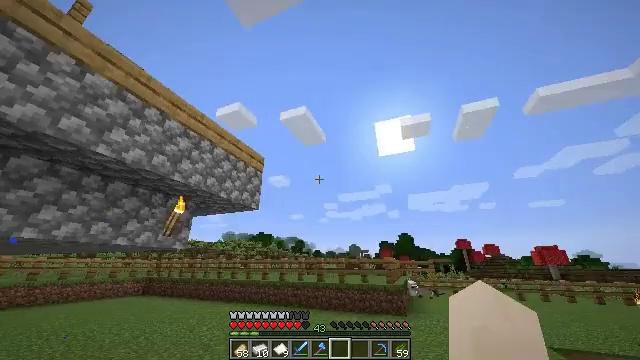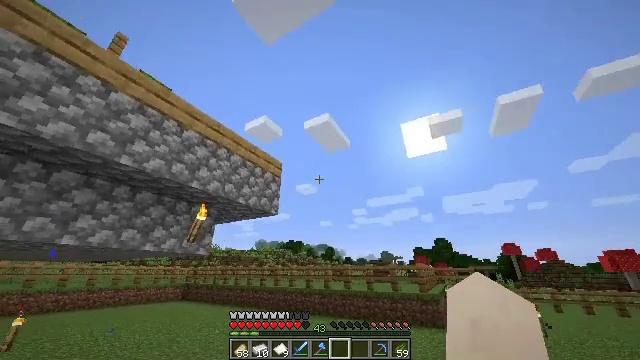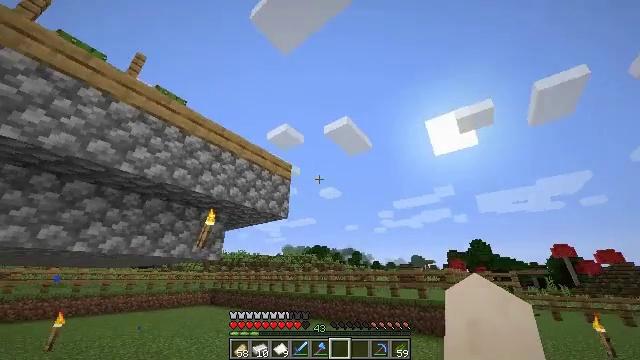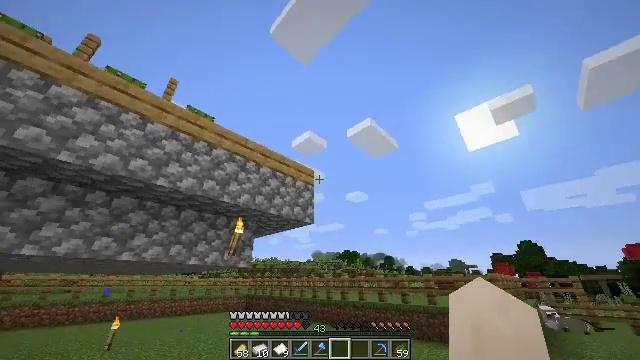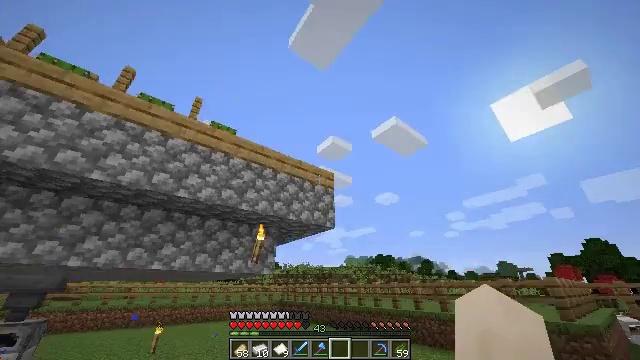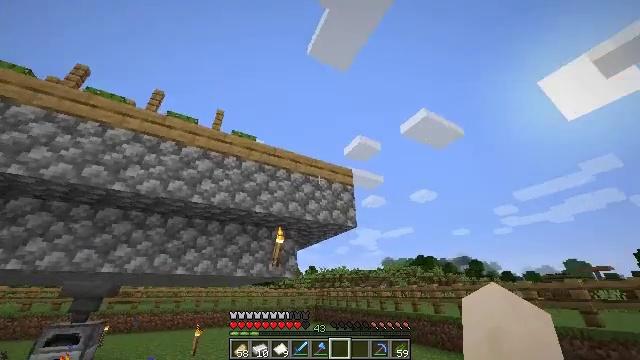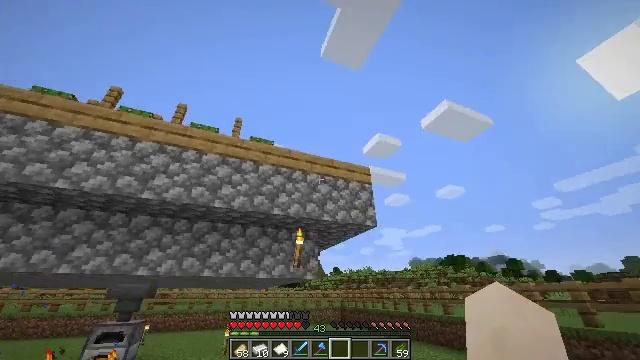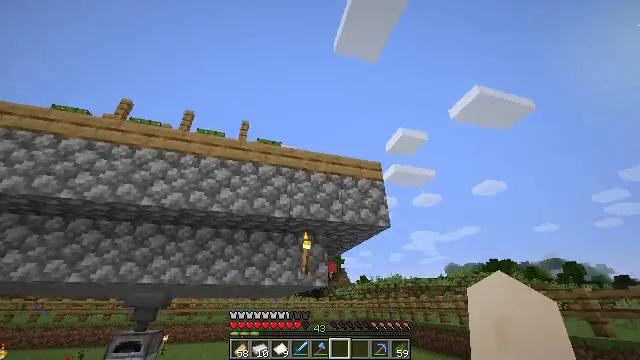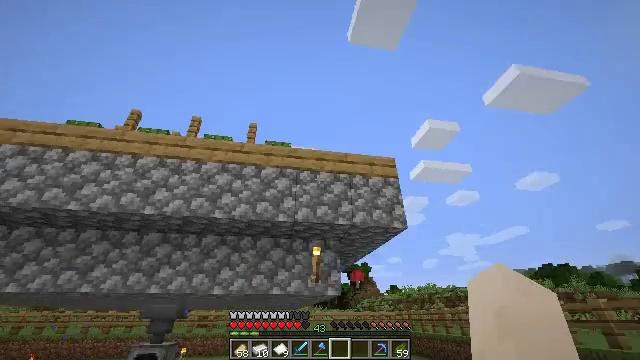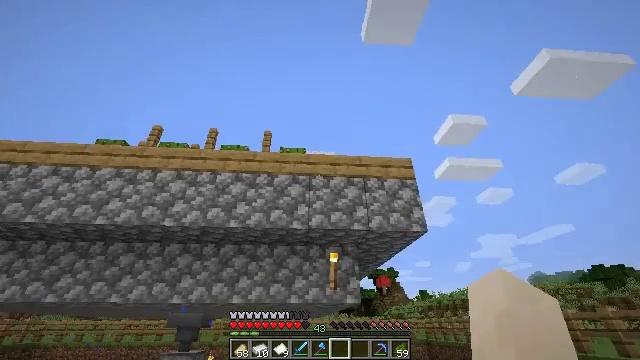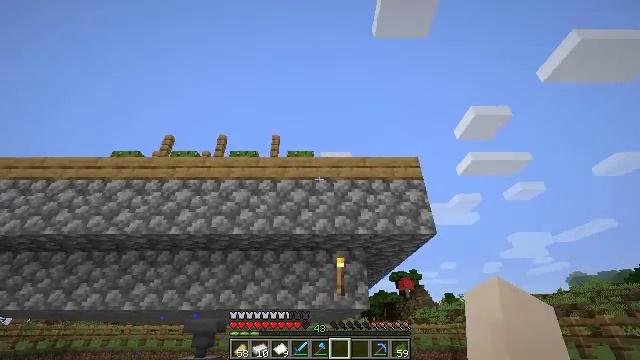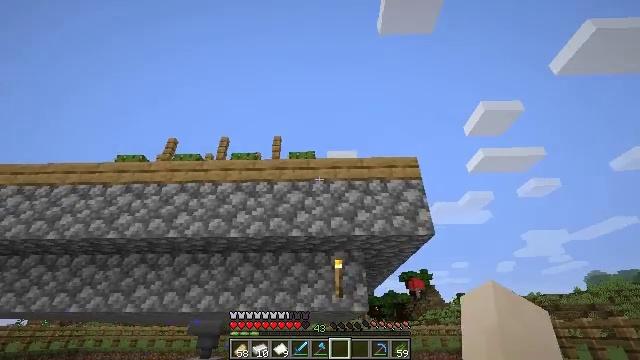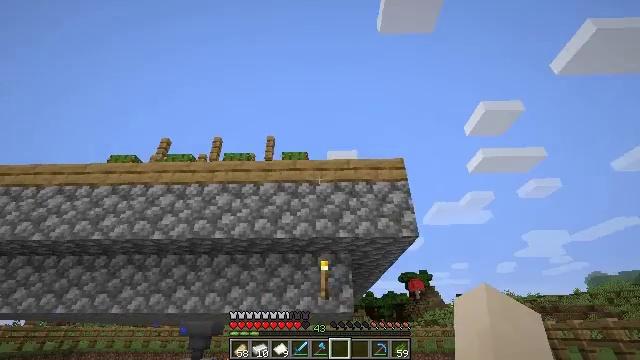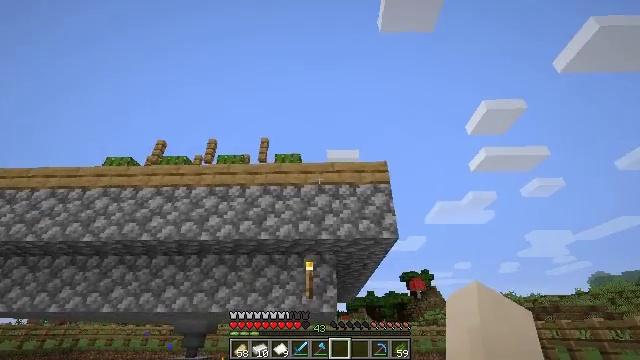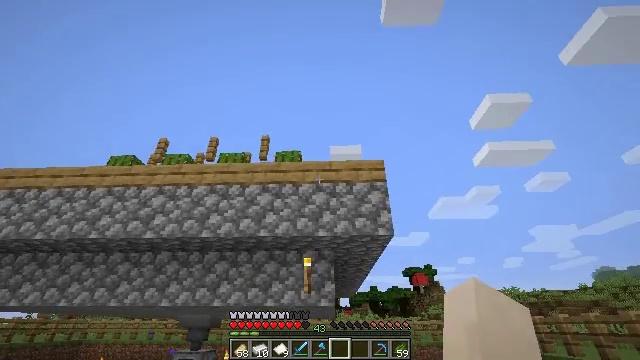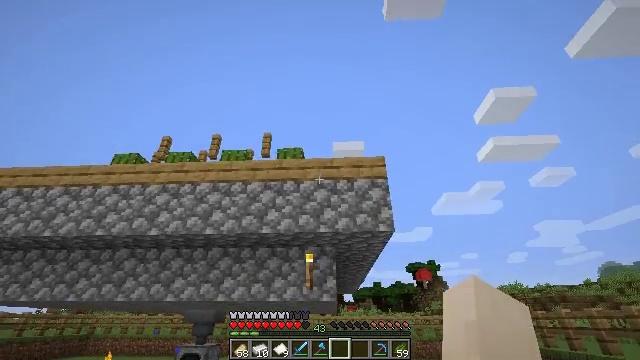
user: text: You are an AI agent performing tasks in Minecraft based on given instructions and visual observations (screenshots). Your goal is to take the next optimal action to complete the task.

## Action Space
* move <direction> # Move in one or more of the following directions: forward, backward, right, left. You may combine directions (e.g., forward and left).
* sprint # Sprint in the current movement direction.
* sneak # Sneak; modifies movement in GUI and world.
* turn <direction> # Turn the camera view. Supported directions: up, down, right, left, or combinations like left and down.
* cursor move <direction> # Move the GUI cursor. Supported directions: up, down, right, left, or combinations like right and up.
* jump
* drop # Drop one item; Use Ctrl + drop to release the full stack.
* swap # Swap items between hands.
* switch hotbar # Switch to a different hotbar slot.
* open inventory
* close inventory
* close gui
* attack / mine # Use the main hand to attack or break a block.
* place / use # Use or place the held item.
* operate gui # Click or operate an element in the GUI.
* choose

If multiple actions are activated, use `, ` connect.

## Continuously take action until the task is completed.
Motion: motion action
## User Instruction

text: Use cactus to craft a green dye.
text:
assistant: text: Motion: move forward and move right, turn left and up
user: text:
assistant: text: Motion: move forward and move right, turn left and up
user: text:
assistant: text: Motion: move forward and move right, turn left and up
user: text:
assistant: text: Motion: move forward and move right, turn left and up
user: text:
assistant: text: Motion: move forward and move right, turn left
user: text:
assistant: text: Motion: move right, turn left
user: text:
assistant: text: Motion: move right, turn left
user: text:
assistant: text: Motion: move right, turn left
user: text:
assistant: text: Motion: move right, turn left and up
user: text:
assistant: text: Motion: move right, turn left
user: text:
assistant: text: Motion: move right, turn left
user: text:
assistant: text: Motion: move back and move right
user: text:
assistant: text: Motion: move back and move right
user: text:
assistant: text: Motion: move back, turn down
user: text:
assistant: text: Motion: move back
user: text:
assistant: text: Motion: move back
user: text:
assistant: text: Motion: move back
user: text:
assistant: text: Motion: move back
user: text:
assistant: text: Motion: move back and move left, turn down
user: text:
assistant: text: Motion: move back and move left, turn left and down
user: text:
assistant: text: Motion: move back and move left, turn down
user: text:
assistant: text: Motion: move back and move left
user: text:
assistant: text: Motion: move back and move left
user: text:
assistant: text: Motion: move back and move left
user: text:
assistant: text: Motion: move back and move left, turn right and down
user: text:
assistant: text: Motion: move left, turn right
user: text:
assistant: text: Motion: move left
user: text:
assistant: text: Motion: no_op
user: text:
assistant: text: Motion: no_op
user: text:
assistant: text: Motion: turn right